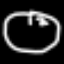
Label: clock